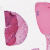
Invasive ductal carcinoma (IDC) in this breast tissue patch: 0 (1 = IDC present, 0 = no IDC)